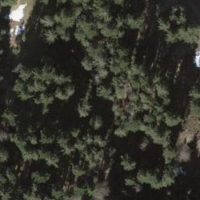
EUNIS habitat code: 43
Species observed at this site:
Pandion haliaetus